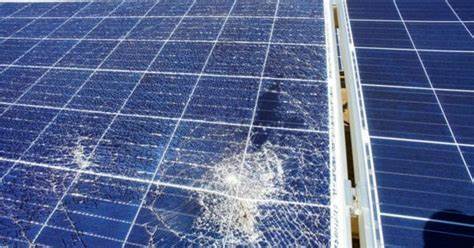
Label: Physical-Damage